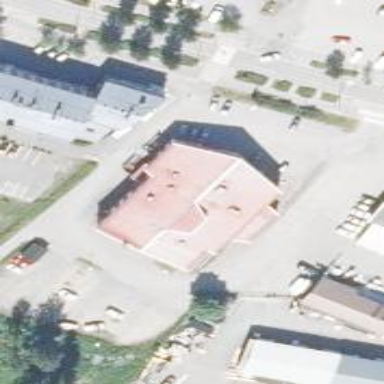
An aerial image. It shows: Post office.